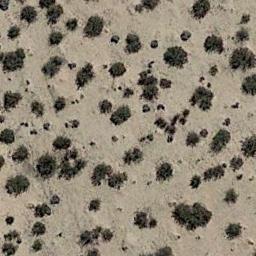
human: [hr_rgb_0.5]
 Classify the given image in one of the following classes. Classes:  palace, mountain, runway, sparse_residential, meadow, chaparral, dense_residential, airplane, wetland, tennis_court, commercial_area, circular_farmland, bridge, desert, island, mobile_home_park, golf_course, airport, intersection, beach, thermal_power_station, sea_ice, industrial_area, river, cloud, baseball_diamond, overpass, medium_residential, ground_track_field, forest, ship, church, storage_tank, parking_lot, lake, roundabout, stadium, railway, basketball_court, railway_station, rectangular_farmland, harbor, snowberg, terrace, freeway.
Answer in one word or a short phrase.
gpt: chaparral